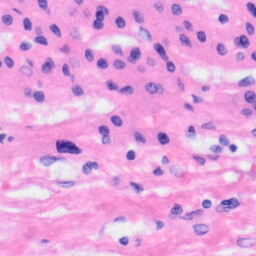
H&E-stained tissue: Liver